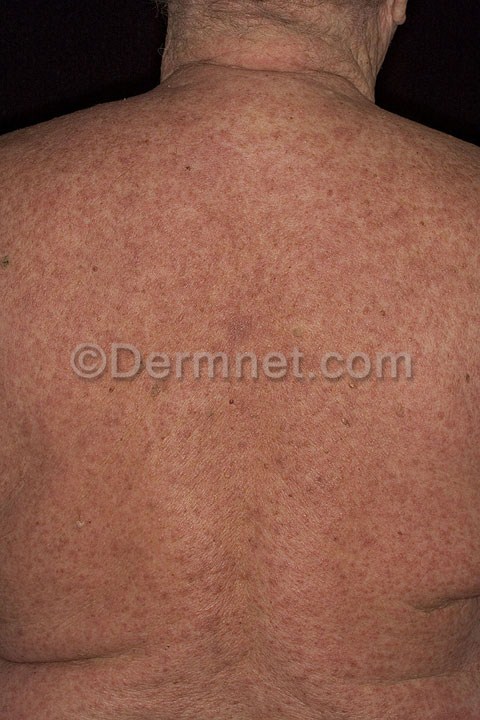
Disease: Eczema Photos